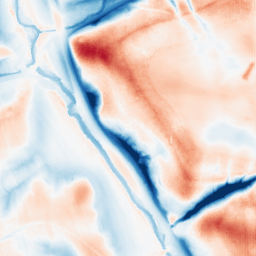
Category: classical
Decomposition family: uniform
Decomposition parameters: size: 50
Upsampling method: fft_zeropad
Upsampling parameters: scale: 8
Upsampling scale: 8